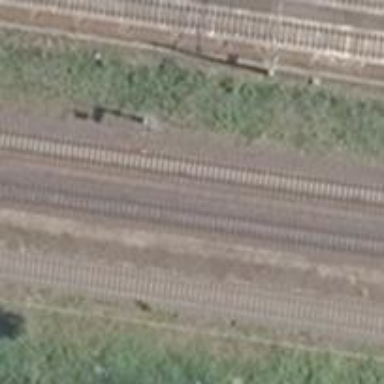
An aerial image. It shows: Railway signal.